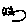
Label: cat